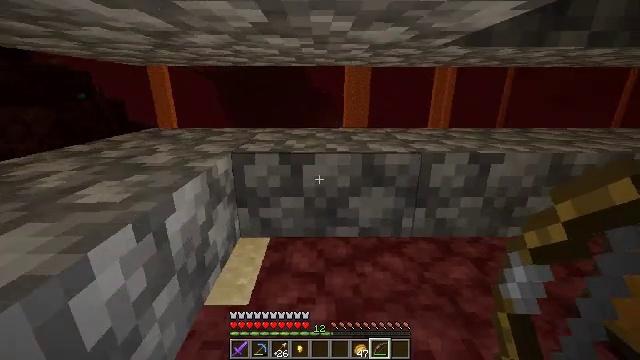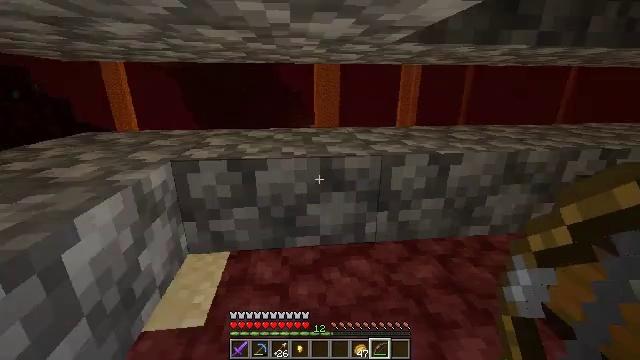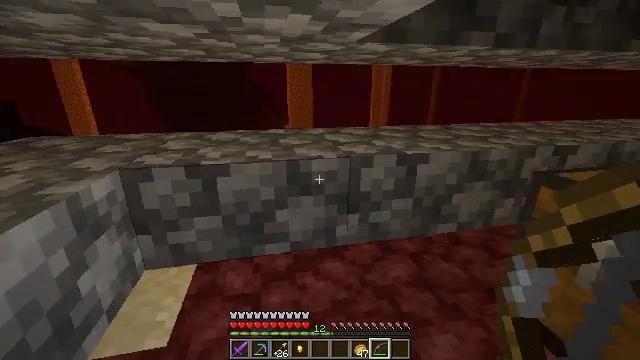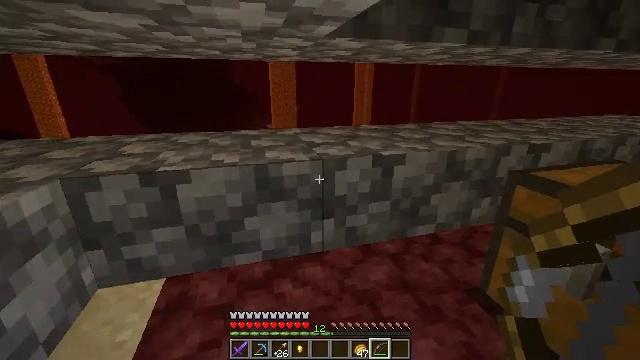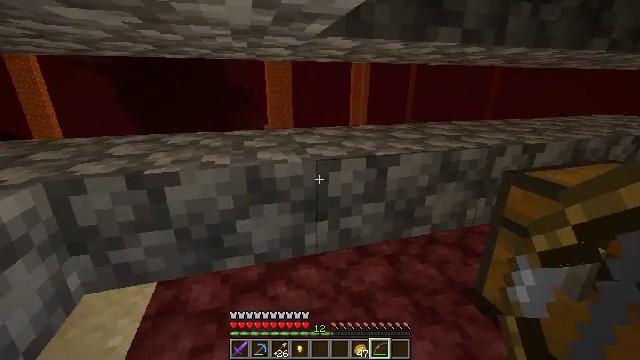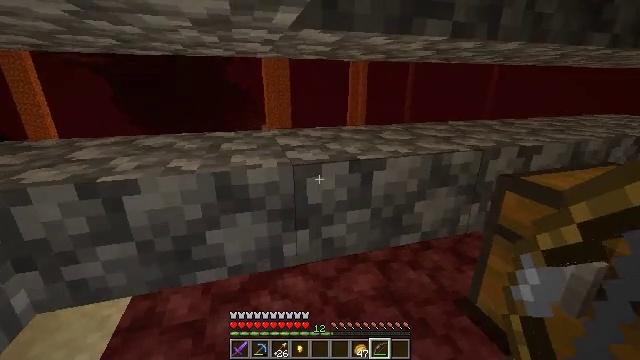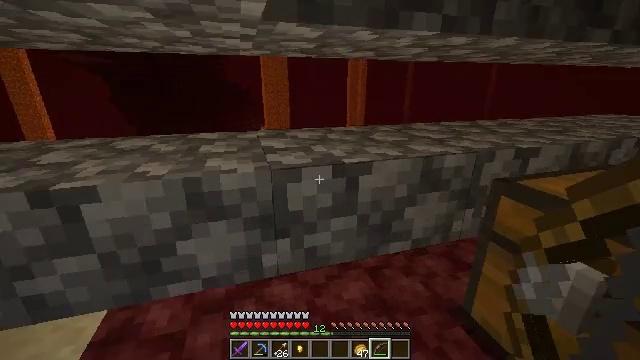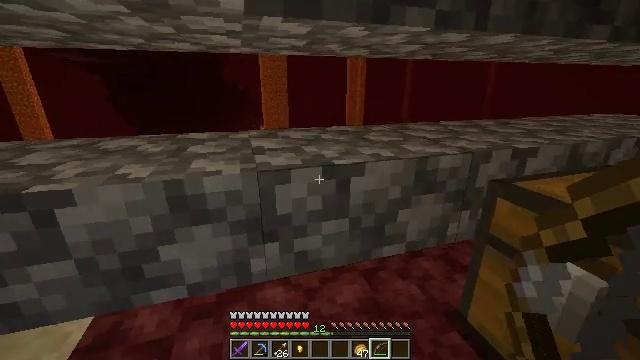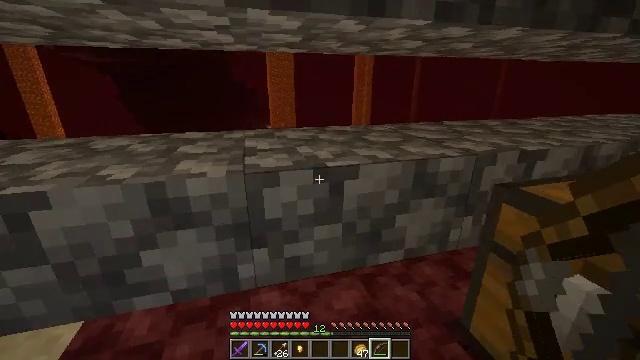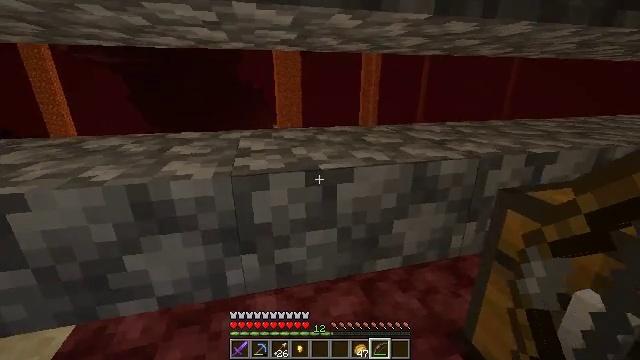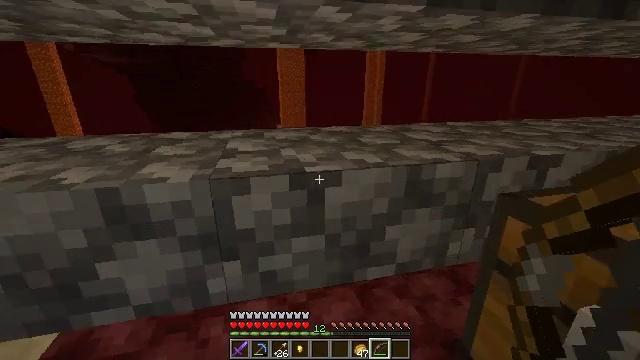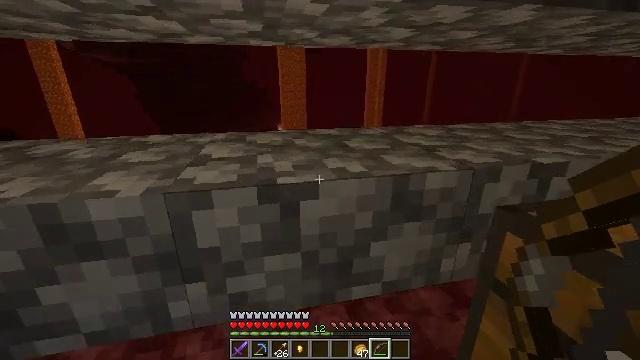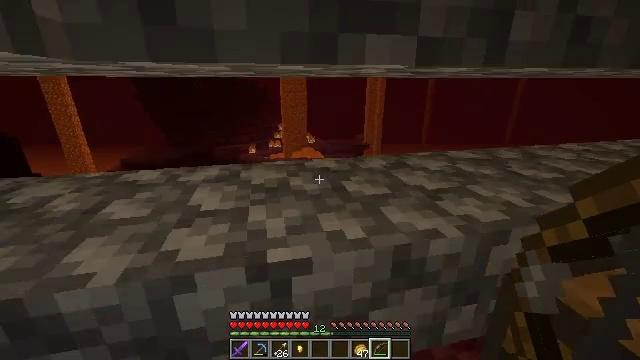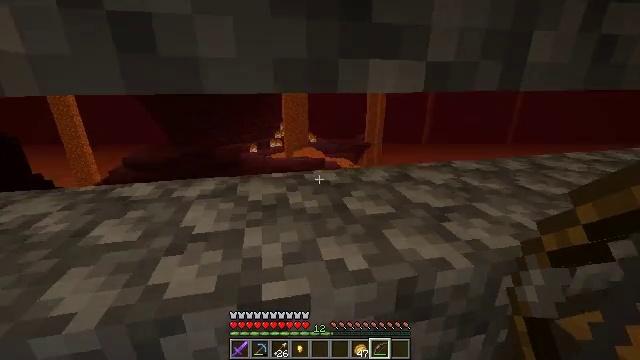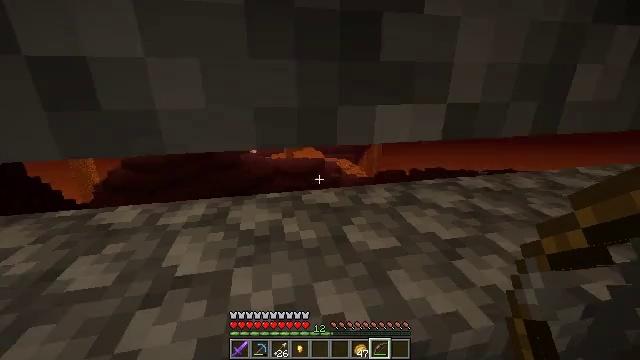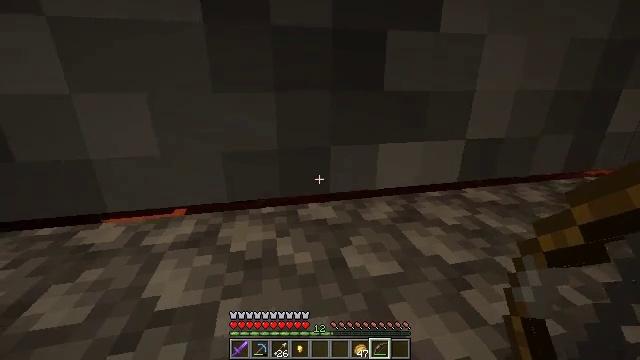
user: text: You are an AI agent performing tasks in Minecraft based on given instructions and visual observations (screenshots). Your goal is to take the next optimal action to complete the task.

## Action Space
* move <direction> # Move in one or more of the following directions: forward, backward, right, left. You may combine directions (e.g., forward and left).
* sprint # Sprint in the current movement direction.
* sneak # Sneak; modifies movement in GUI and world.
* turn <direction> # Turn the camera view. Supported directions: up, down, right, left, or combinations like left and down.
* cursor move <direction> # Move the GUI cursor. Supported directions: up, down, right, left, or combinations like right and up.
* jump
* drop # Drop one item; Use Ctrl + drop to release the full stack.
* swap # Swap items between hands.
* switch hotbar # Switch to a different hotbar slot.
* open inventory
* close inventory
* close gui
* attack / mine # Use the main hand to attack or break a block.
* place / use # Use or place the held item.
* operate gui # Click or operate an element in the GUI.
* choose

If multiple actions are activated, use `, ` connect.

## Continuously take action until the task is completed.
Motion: motion action
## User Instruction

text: Mine the cobblestone slab.
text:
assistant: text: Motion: move forward and move right, turn right
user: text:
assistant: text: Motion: move forward and move right, turn right
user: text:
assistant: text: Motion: move forward and move right, turn right
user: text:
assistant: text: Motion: move forward and move right
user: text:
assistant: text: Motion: move forward and move right
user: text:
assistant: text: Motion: move forward and move right
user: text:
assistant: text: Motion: move forward and move right
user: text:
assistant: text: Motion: move forward and move right, turn left
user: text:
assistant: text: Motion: move forward and move right, turn left
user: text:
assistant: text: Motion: move forward and move right
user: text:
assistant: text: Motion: move forward
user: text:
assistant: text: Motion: move forward
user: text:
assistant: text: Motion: move forward
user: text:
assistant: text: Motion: no_op
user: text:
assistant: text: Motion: no_op
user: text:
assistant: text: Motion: no_op
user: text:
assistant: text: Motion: no_op
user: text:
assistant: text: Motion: no_op
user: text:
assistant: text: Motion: no_op
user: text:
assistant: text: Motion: no_op
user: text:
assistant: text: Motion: no_op
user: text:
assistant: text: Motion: no_op
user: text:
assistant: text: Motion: no_op
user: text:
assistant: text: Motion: no_op
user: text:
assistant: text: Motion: no_op
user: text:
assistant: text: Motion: no_op
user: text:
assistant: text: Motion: no_op
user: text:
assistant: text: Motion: no_op
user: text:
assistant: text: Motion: no_op
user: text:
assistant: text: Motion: no_op